Field crop: tomato
Growth stage: 2
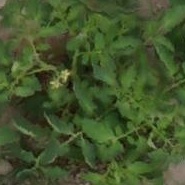
Species: tomato